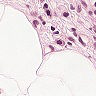
Metastatic tissue present: no